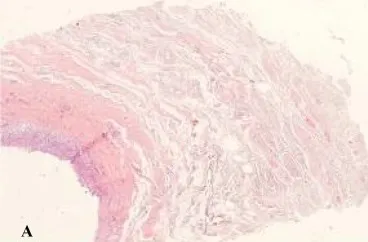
(A) Cut Section of cyst wall showes granulation tissue formation and severe stromal edema.
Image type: pathology (h&e)